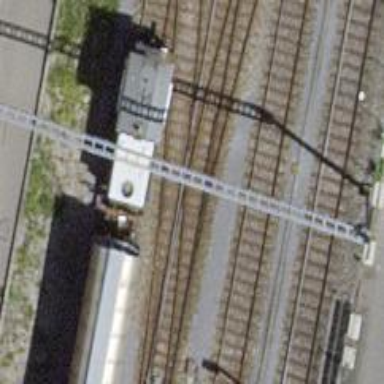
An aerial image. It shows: Railway switch.